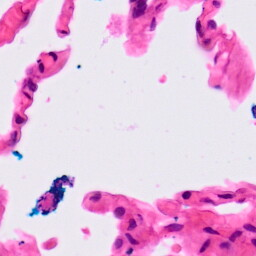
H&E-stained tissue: Lung